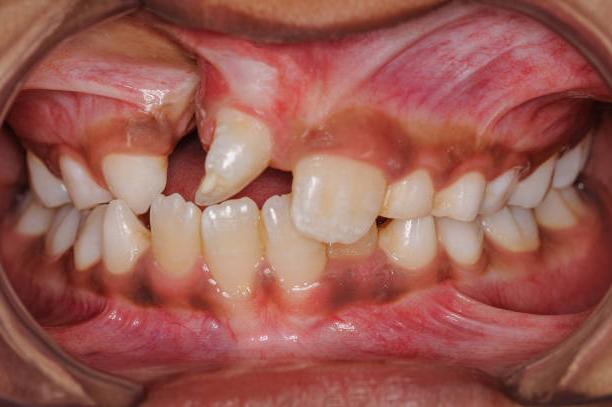
Condition: Gingivitis